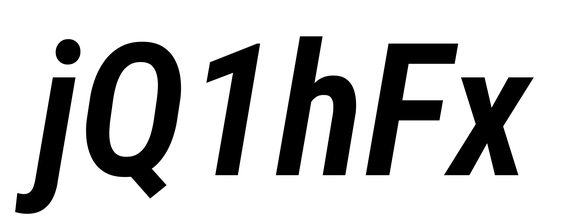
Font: Roboto-Italic_Condensed_SemiBold_Italic